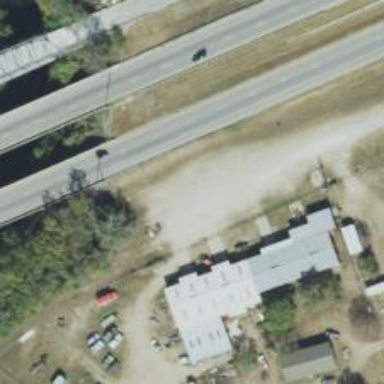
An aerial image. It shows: Bridge with frontage road.